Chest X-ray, AP view. Patient: 24 years old, sex F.
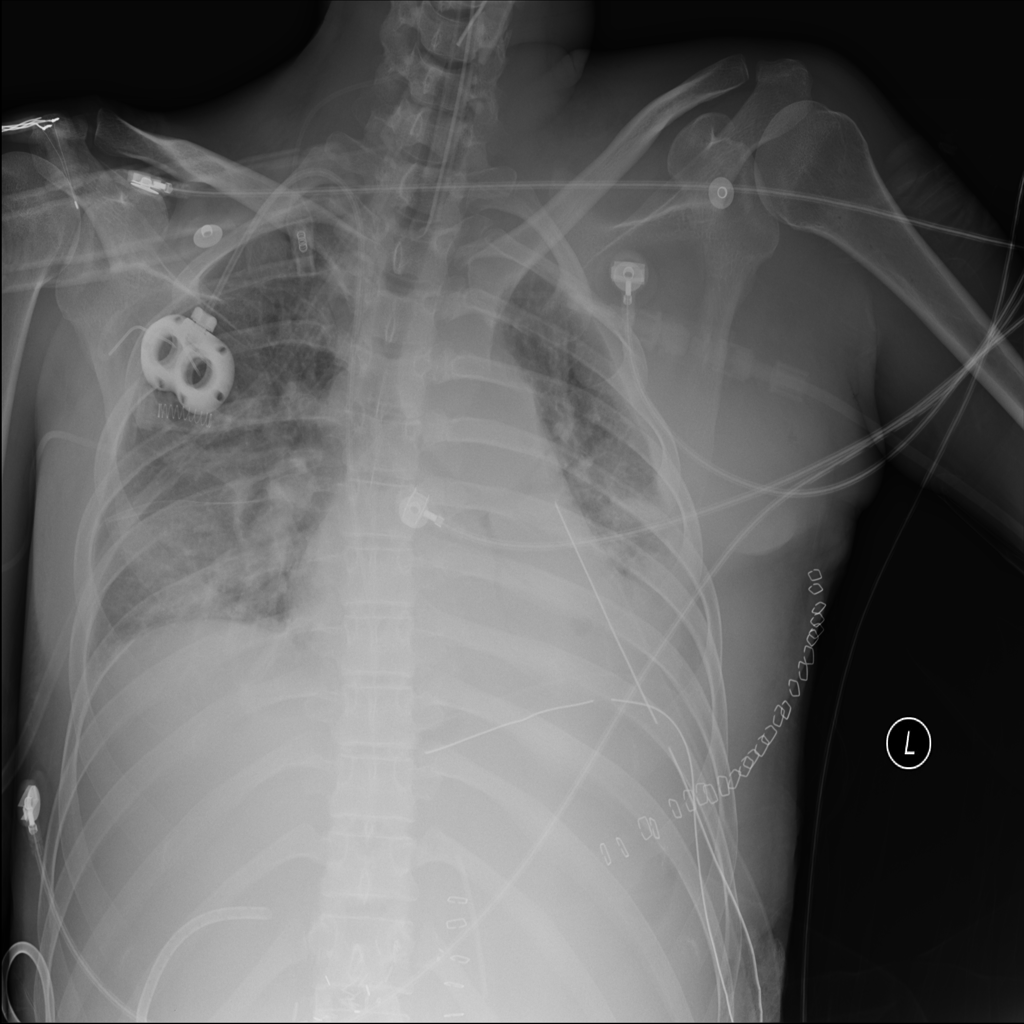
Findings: Infiltration